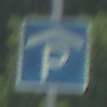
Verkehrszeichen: Parkhaus
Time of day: Midday
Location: Outdoor (Nature)
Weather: PartlyCloudy
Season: NotSpecified
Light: Natural